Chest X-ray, PA view. Patient: 53 years old, sex F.
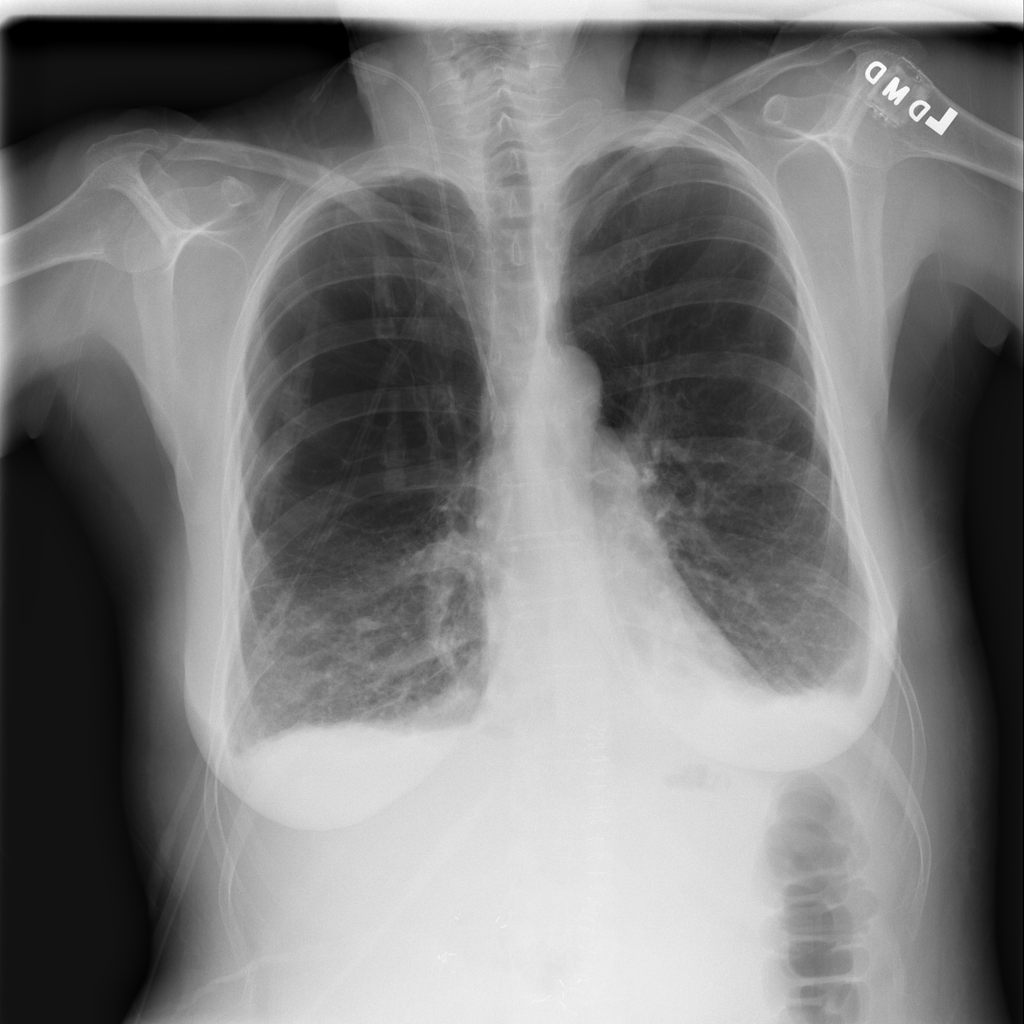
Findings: Effusion